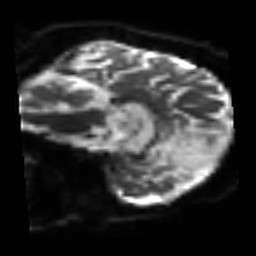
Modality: sbref
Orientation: sagittal
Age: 54
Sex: male
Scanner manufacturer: siemens
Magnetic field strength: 3 T
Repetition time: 3.2 s
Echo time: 0.081 s